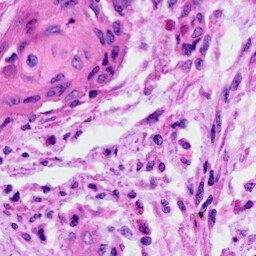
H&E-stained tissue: Cervix